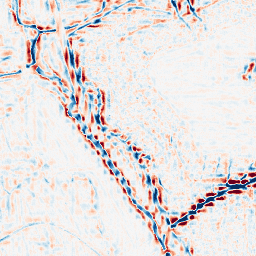
Category: wavelet
Decomposition family: wavelet_reverse_biorthogonal
Decomposition parameters: wavelet: rbio1.3
level: 3
Upsampling method: fft_zeropad
Upsampling parameters: scale: 2
Upsampling scale: 2